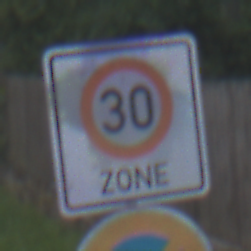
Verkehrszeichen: BeginnZone30
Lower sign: AbsolutesHalteverbot
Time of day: SunriseSunset
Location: Outdoor (Urban)
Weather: PartlyCloudy
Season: NotSpecified
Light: Natural